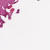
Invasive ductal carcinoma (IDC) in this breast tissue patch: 0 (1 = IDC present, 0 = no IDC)